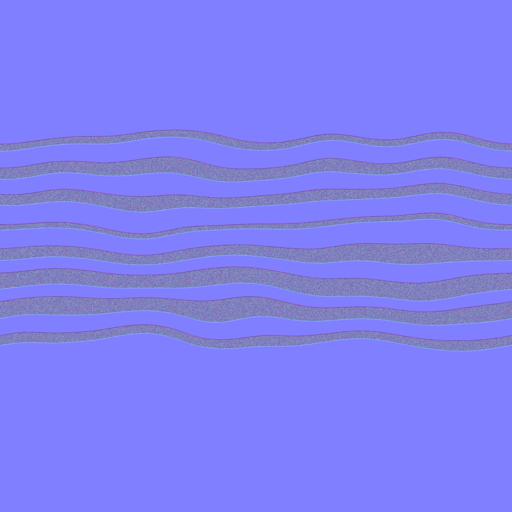
christmas tree ornament